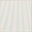
Piece: xx